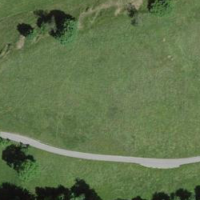
EUNIS habitat code: 24
Species observed at this site:
Lophophanes cristatus